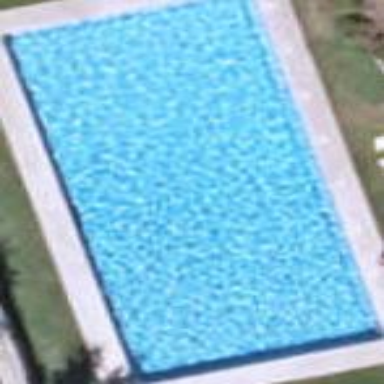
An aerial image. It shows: Swimming pool located in leisure land.